Aerial crown-view tile of a tropical tree (Barro Colorado Island, Panama), acquired 20241216:
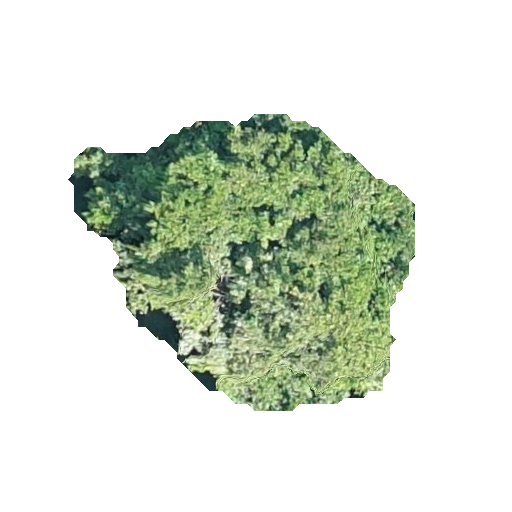
Species: Prioria copaifera
GBIF accepted scientific name: Prioria copaifera
Crown area: 103.558 m²